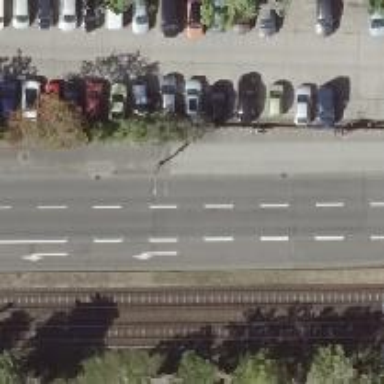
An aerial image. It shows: Secondary road with asphalt surface and lane markings.